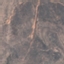
Land use / land cover class: HerbaceousVegetation